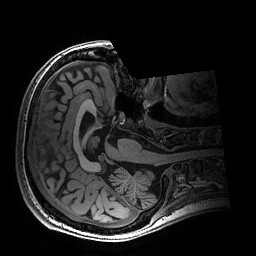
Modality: T1w
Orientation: axial
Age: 21
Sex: female
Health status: healthy
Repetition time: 2.53 s
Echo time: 0.0034 s